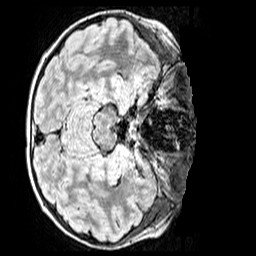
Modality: FLAIR
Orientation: axial
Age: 11
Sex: male
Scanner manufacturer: siemens
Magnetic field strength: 3 T
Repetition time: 5 s
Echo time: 0.388 s